Question: It's just something I encountered on my journey to learning Javascript and making an application simultaneously.
'''
var A = function (parent) {
this.parent = parent;
},
b = new Object();
b.a = new A(b);
'''
This very simple piece of code produces something rather interesting.
'''
console.log(b.a.parent.a.parent.a);
'''

Does this cause any problems? Because I am planning on using something similar in my application.
The reason I would use this is because I need to reference a variable belonging to the parent.
It's almost the same problem as <URL>. However, I can't use a closure here, since I don't even have an outermost function!
A stripped down version of my code is as follows:
'''
var Scratchpad = function (canvas) {
var ctx = canvas.getContext('2d');
ctx.childMustAccessThis = 3;
ctx.Brush = new Brush(ctx);
return ctx;
},
Brush = function (parent) {
this.parent = parent;
// Other vars
};
Brush.prototype.getContext = function () {
return this.parent.childMustAccesThis;
}
'''
I need to be making multiple of these Scratchpads (modified context objects) with their respective Brushes.
I'm not sure what to make out of this, it seems harmless but I got a feeling that it's bad practice.
I've tried some other things, such as the closure described in the linked SO post. But of course, that didn't work since my Scratchpad function does not return itself but instead it returns a modified ctx object, so any closure variables are garbage collected (right? they're gone at least).
The rest of my tries relied on wrong understandings of how Javascript objects behave, so those aren't worth mentioning.
So, what should I do with this? Keep it as it is right now? Or do you have any suggestions for a better way of handling this?
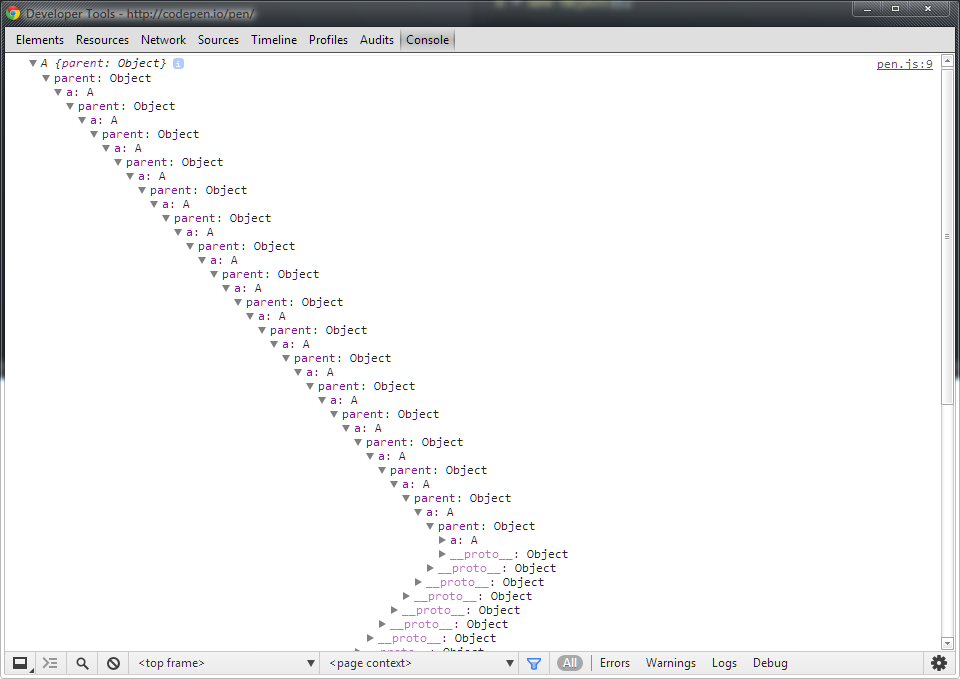
Answer: That's called a circular reference.
Modern garbage collectors (as opposed to Netscape 2.0) will handle it perfectly fine.
Note that older versions of IE cannot handle circular references between DOM objects and pure JS objects.